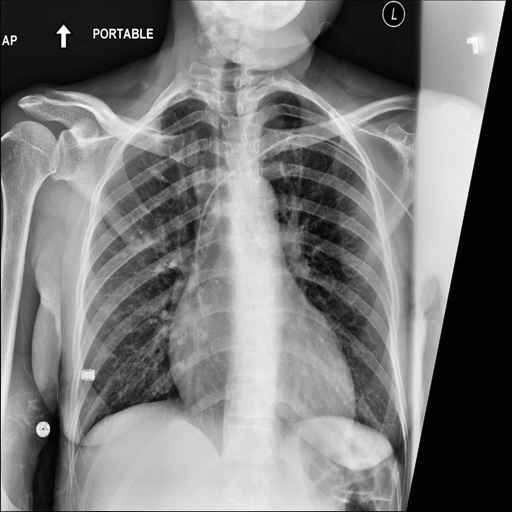
Finding: NORMAL